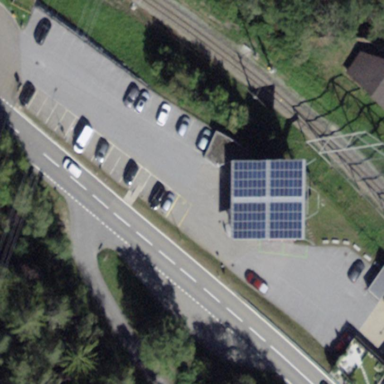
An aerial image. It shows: Parking area with surface.